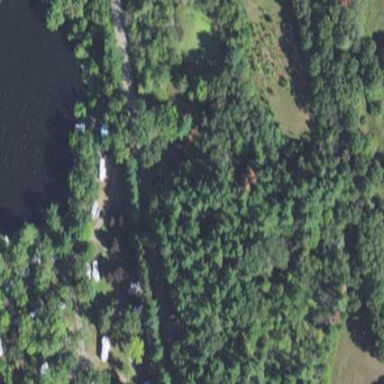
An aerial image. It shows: Campsite designated for tourism.